Question: I have a GWT Application, which loads fine if the device is hold in landscape. If I turn it to portrait-mode the application will fail to load.
A SyntaxError: Parse error is shown in the console of the browser. If I reload the app, it load fine.

I am using gwt 2.2. I am not sure, if the bug appeard in GWT 2.1.1.
What can cause the mobile safari to fail loading the *.nocache.html only in portrait-mode and only sometimes?
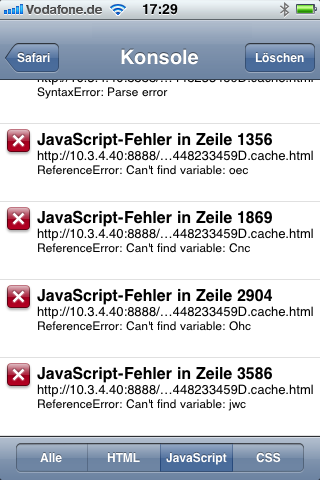
Answer: Well I don't know why this Problem can be solved like this, but as I changed the Linker to the following code, the problem disappeared.
'''
<inherits name="com.google.gwt.core.CrossSiteIframeLinker" />
<add-linker name="xsiframe" />
'''